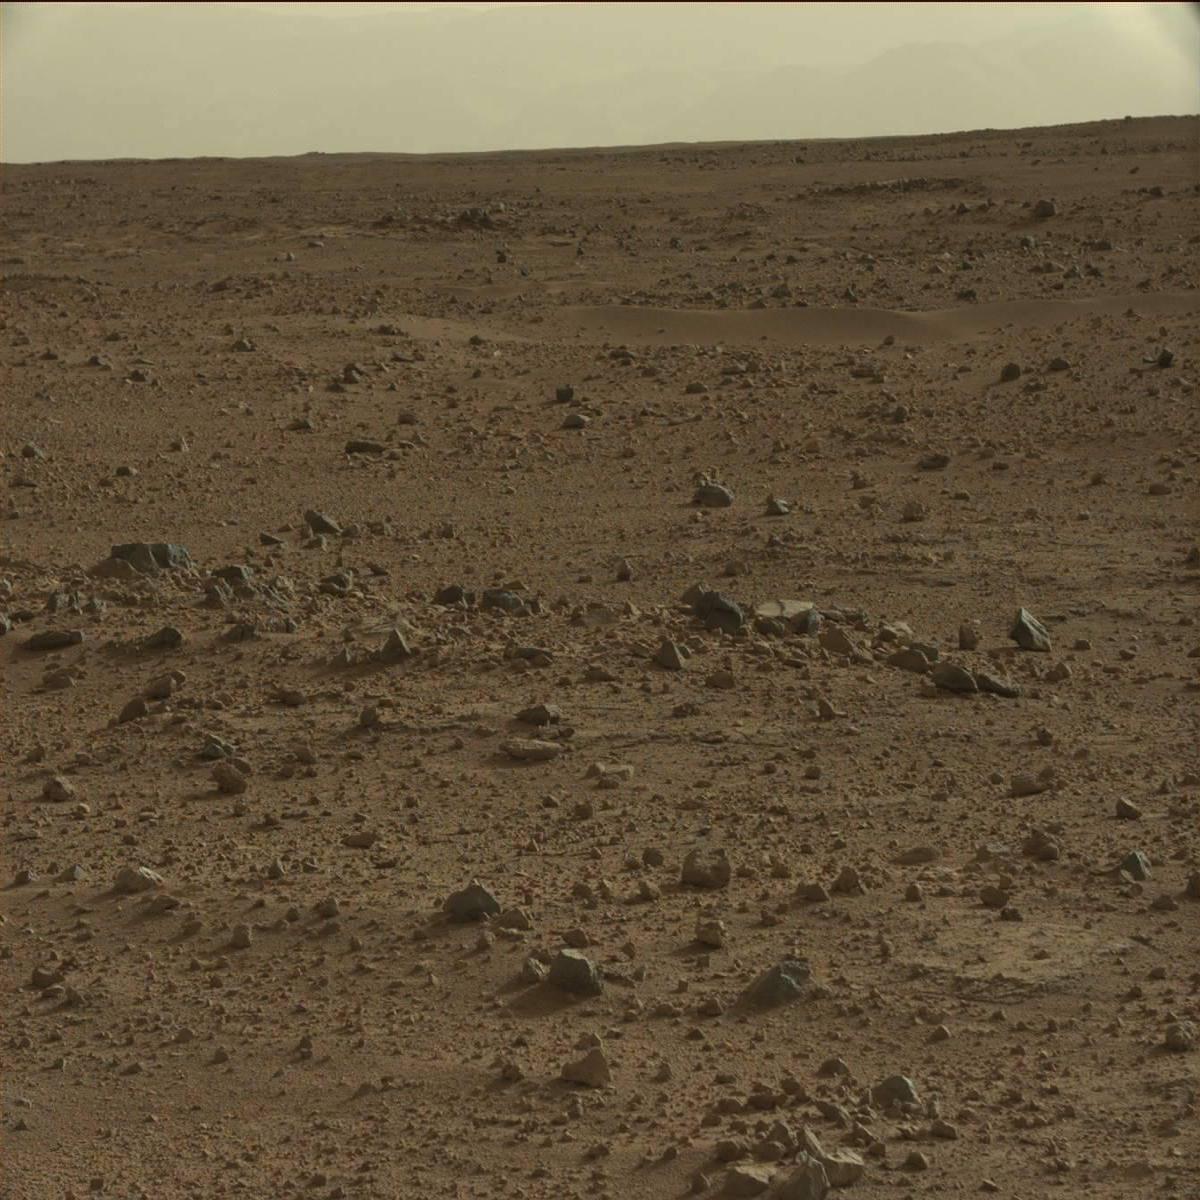
Terrain classes present: Bedrock, Ridge, Rock, Sand / Soil, Sky